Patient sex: M
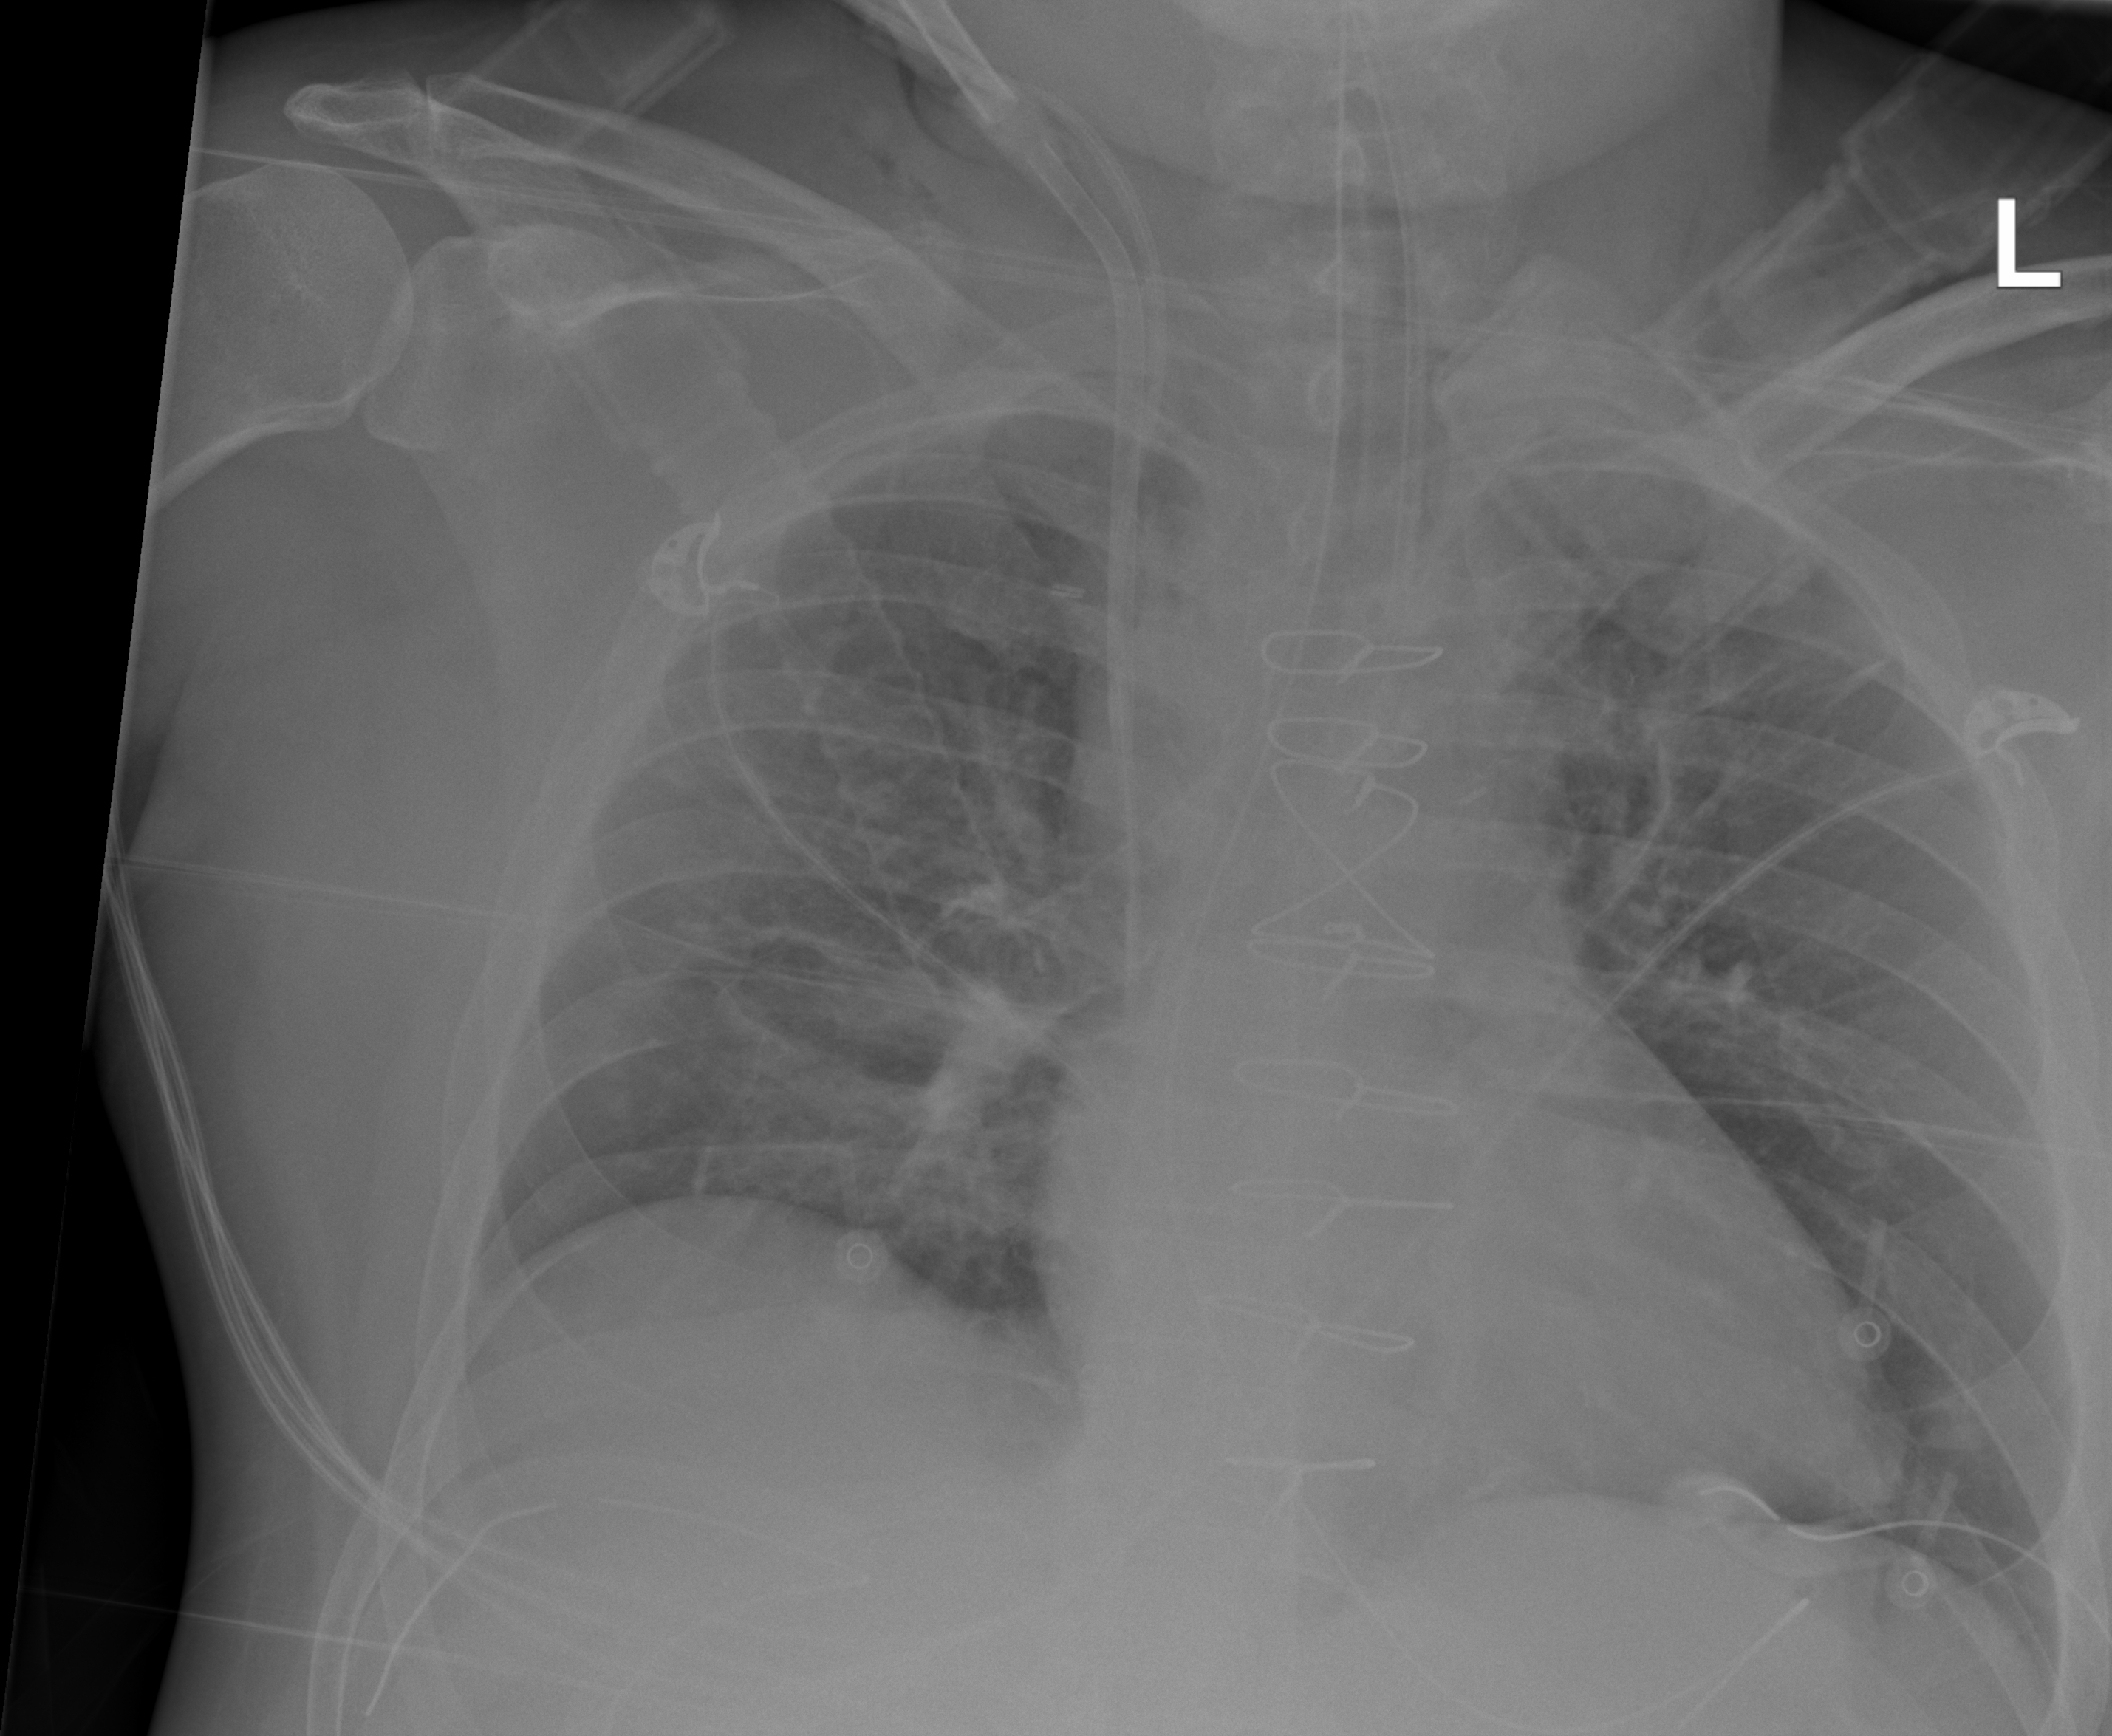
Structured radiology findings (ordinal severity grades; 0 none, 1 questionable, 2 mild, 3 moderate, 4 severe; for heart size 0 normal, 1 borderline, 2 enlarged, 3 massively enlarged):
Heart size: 1
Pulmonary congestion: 2
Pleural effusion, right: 0
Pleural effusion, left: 0
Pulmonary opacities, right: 0
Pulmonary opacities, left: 0
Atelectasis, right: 2
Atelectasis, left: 2